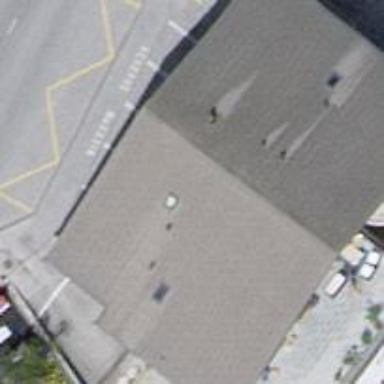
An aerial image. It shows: Post office.